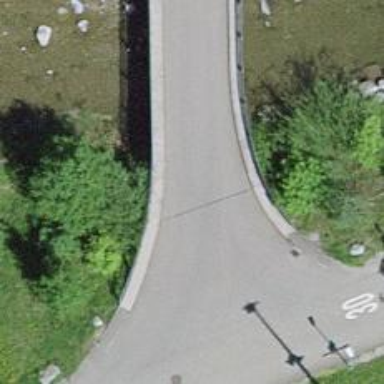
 featuring bridge. There are sidewalks on both sides of the road."